Interaction volume radius: 10 \u00c5
Interaction volume height: 10 \u00c5
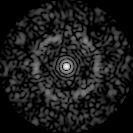
Disorder parameter: 0.8093